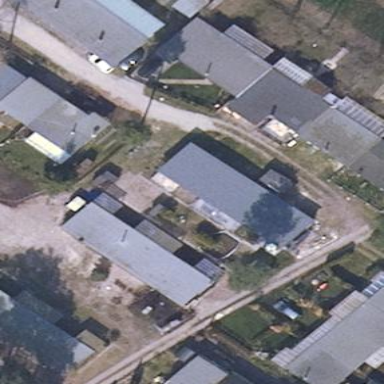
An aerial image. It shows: Skillion roof bungalow.